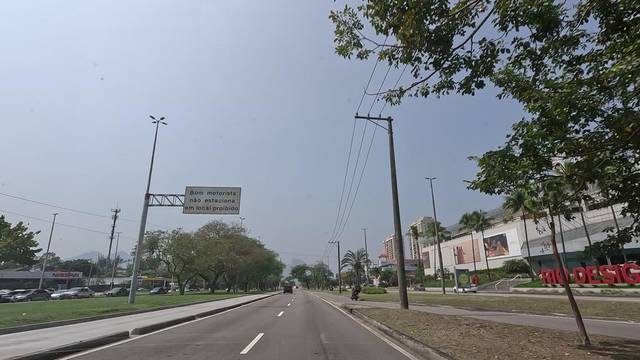
Region: Brazil
Coordinates: -23.001, -43.387